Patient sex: F
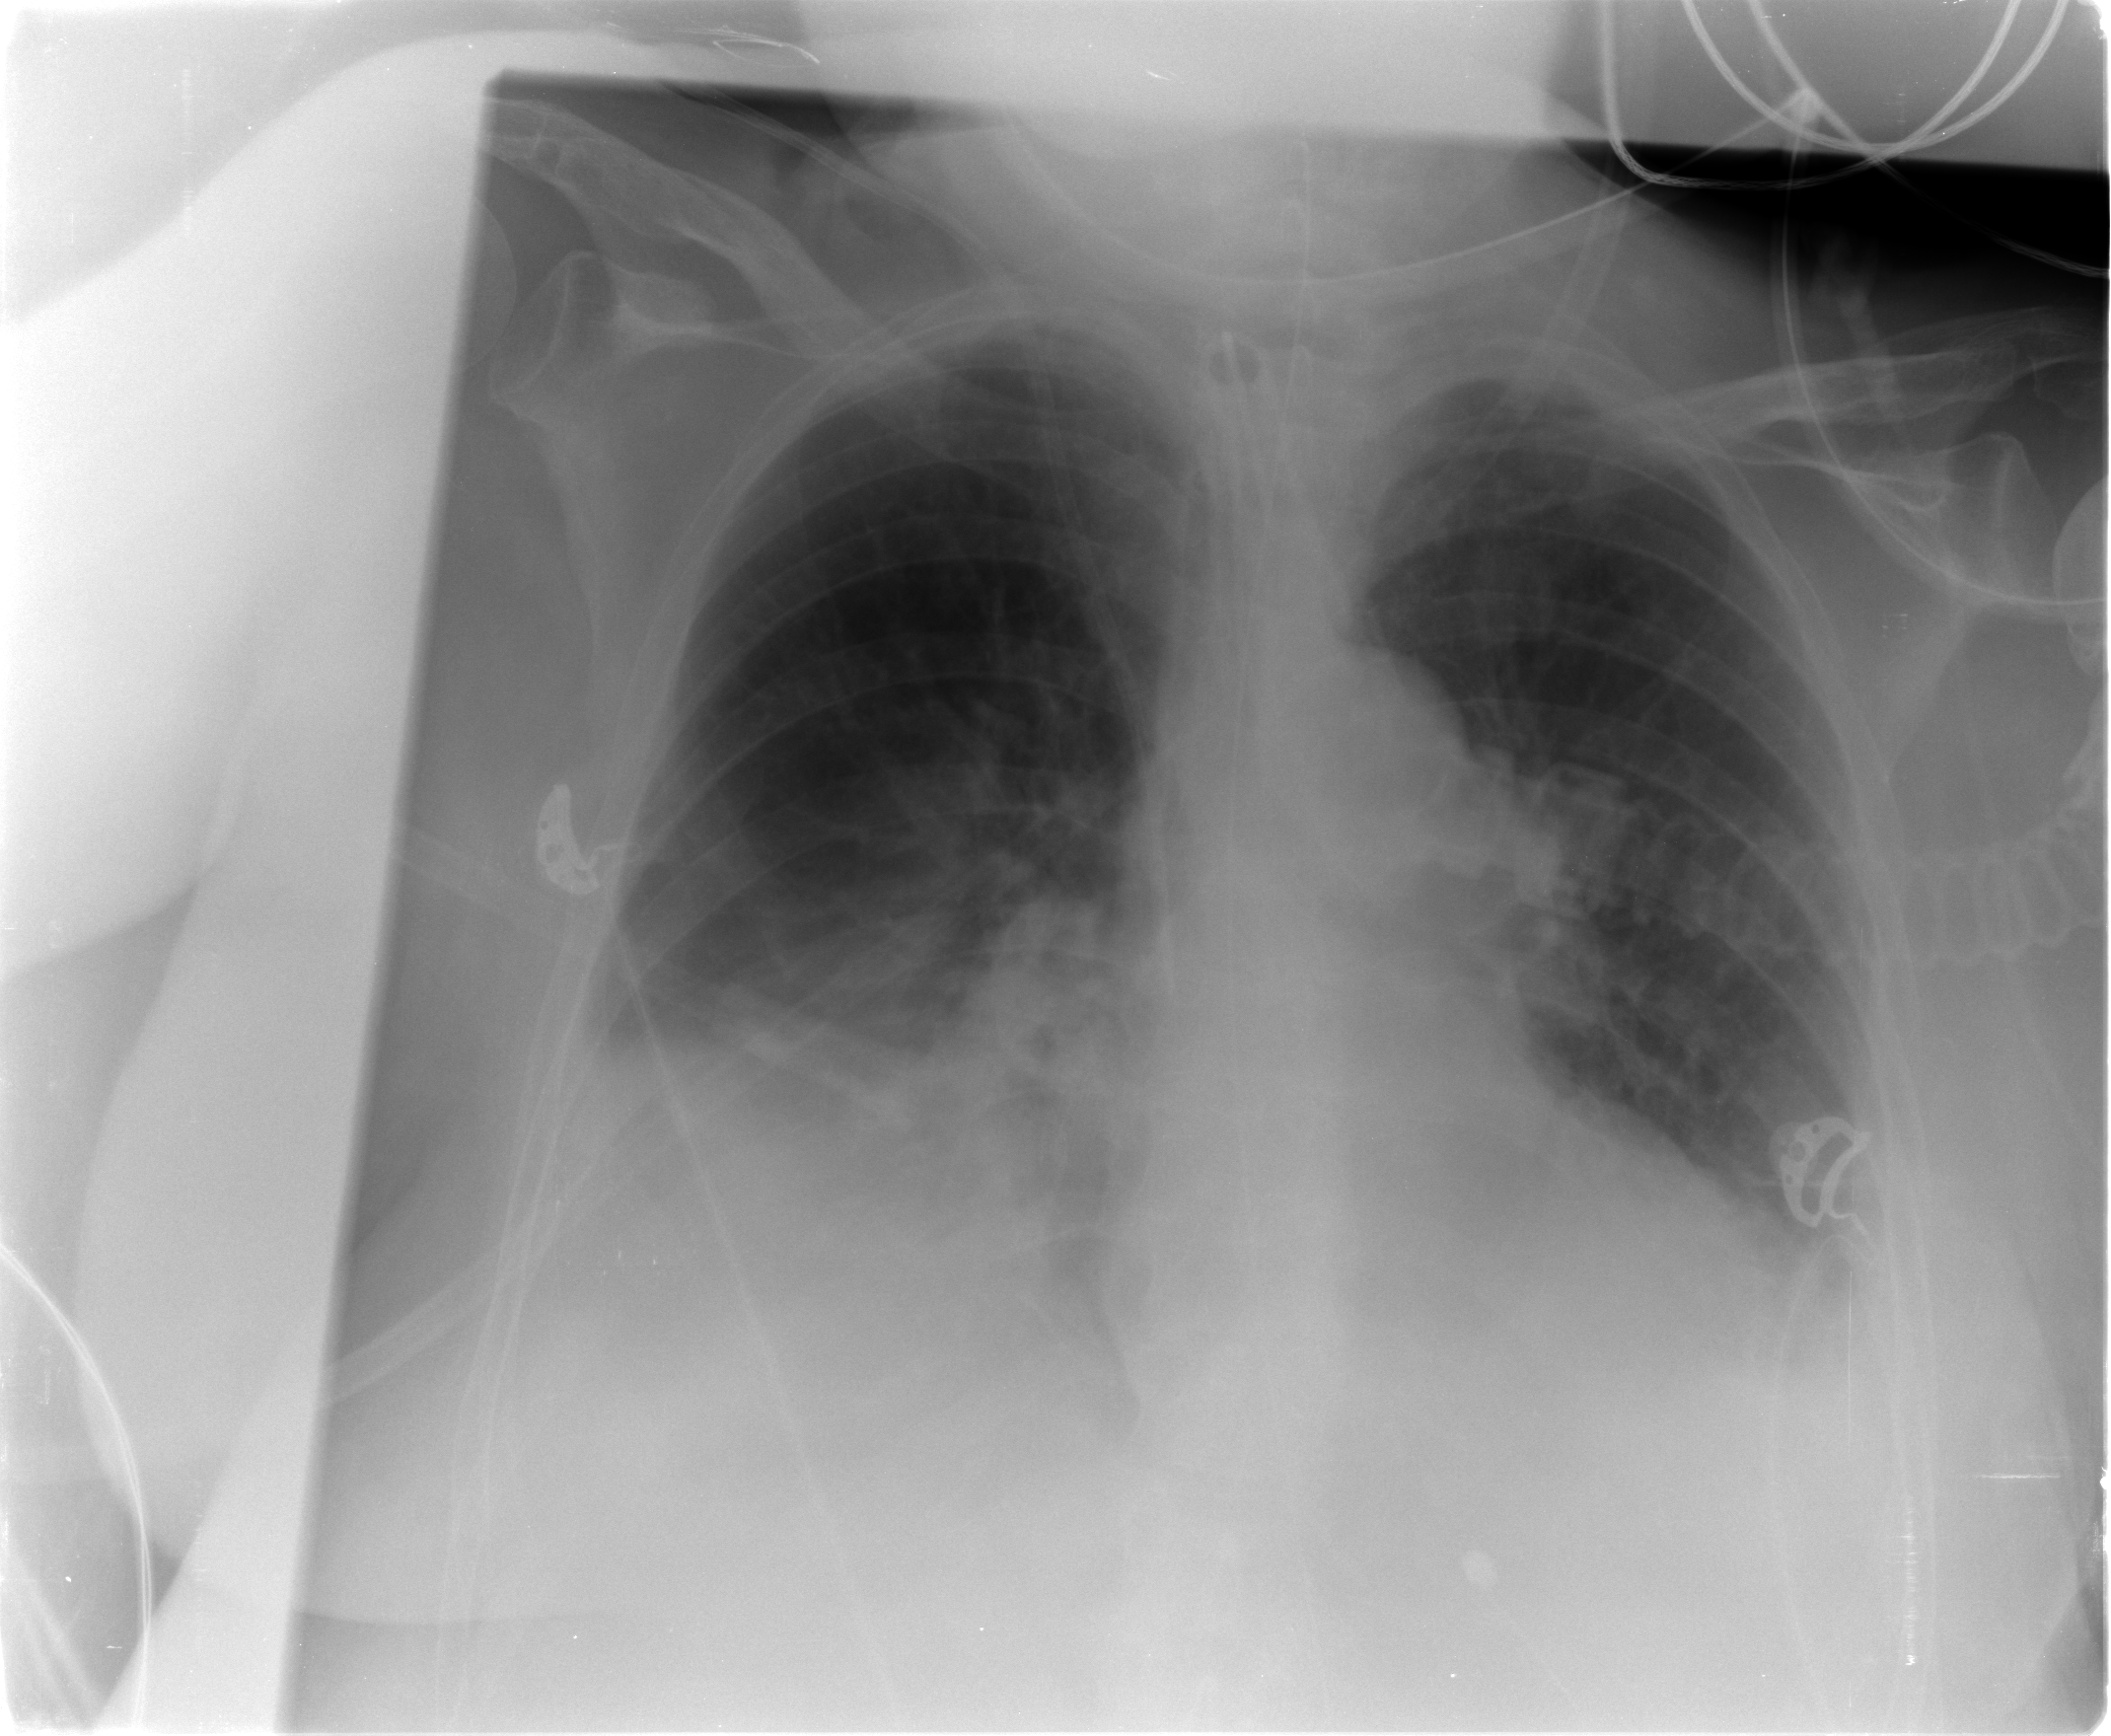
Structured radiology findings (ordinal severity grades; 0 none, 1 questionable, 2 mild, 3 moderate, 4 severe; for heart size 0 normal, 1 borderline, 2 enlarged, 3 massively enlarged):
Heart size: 0
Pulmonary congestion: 0
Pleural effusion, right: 2
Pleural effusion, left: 1
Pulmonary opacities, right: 1
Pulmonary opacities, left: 1
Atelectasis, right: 3
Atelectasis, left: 2